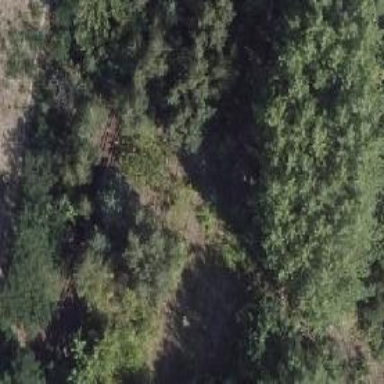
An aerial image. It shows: Abandoned railway.